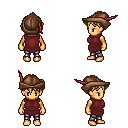
a pixel art fantasy rpg character, female body template, human, tanned skin, maroon tunic, metal pants, blonde short bangs hairstyle, leather cap, four views (front, back, left, right), 2x2 character sprite sheet, small pixel art, hard edges, no anti-aliasing